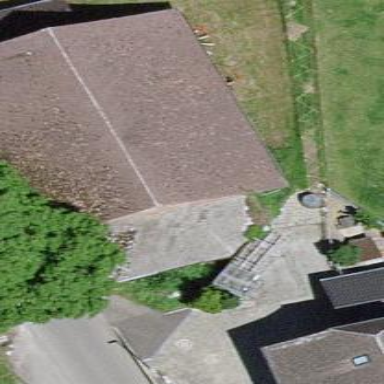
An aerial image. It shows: Rural barn.